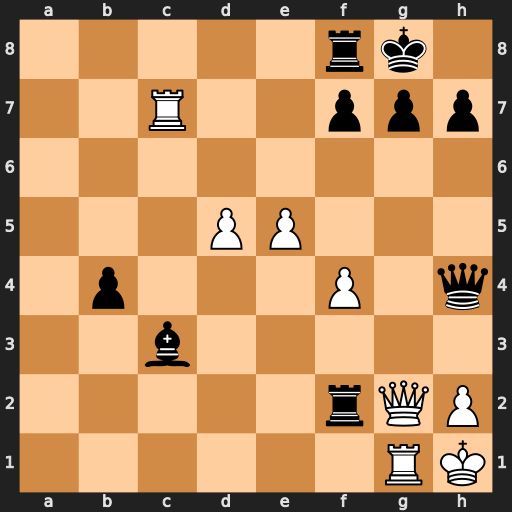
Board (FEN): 5rk1/2R2ppp/8/3PP3/1p3P1q/2b5/5rQP/6RK
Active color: w
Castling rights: -
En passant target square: -
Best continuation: Qxg7#